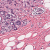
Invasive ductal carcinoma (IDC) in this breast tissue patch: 1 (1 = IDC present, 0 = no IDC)